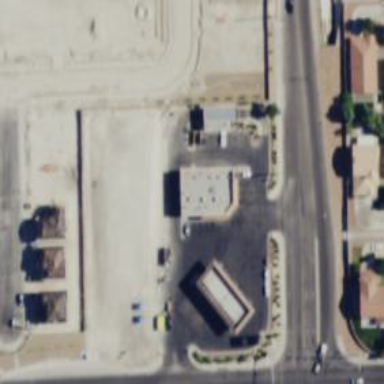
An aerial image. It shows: Convenience shop.